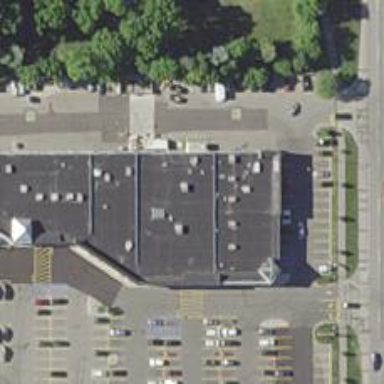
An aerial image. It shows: Supermarket.